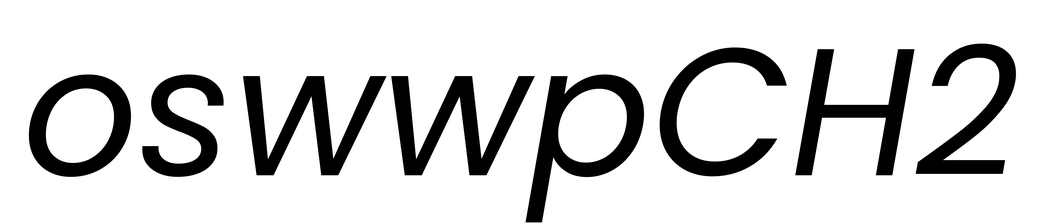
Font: Poppins-Italic